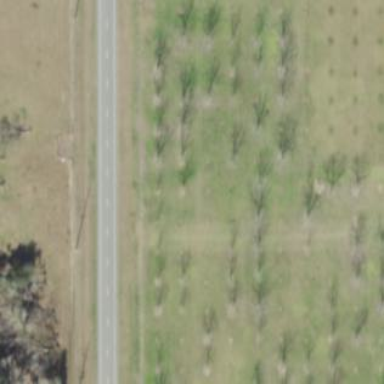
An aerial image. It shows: Orchard.